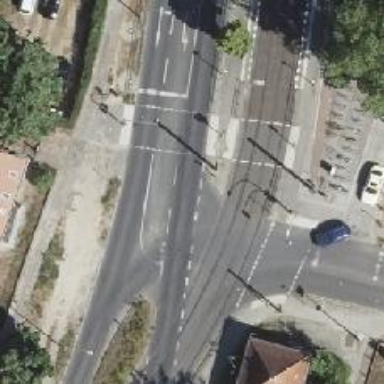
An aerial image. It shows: Tram level crossing on the railway.